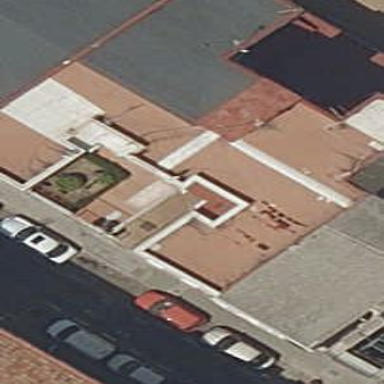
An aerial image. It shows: Building.